Question: I am getting into learning embedded systems and I tried to implement blinky but the software delay gets skipped for some reason. I was expecting it to blink when I am pushing the button but instead the LEDs kept on.
Code I have used is shown below,
'''
#include Board_LED.h
#include Board_Buttons.h
#include <stdint.h>
void delay(void);
void delay(void) {
int i;
for (i = 0; i < <PHONE>; i++)
;
}
int main(void) {
LED_Initialize();
Buttons_Initialize();
while (1) {
if (Buttons_GetState() == 1) {
LED_On(0);
LED_On(1);
LED_On(2);
LED_On(3);
delay();
LED_Off(0);
LED_Off(1);
LED_Off(2);
LED_Off(3);
delay();
}
}
return 0;
}
'''
I'm using board support LED and button APIs.
How do I fix this?
My debugger starts as follows:

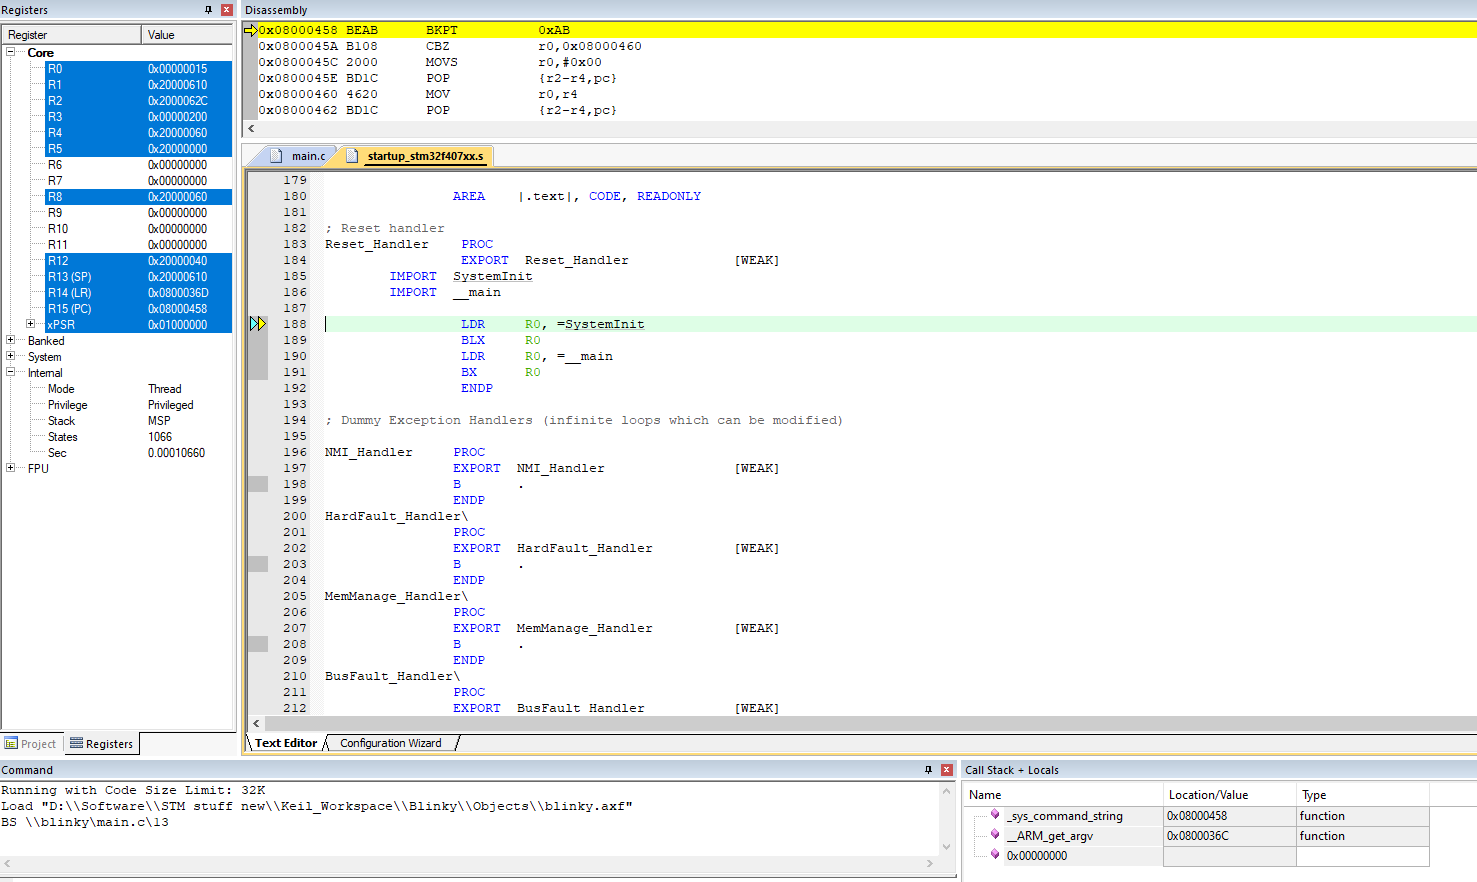
Answer: The problem here is this is dead code, it does nothing interacts with nothing so can/should be optimized out. And an optimizer will often do this.
'''
void delay(void)
{
int i;
for(i=0; i<<PHONE> ;i++);
}
'''
optimized output:
'''
<PHONE> <delay>:
0: 4770 bx lr
'''
One way is to not optimize
'''
<PHONE> <delay>:
0: b580 push {r7, lr}
2: b082 sub sp, #8
4: af00 add r7, sp, #0
6: 2300 movs r3, #0
8: 607b str r3, [r7, #4]
a: e002 b.n 12 <delay+0x12>
c: 687b ldr r3, [r7, #4]
e: 3301 adds r3, #1
10: 607b str r3, [r7, #4]
12: 687b ldr r3, [r7, #4]
14: 4a04 ldr r2, [pc, #16] ; (28 <delay+0x28>)
16: 4293 cmp r3, r2
18: ddf8 ble.n c <delay+0xc>
1a: 46c0 nop ; (mov r8, r8)
1c: 46c0 nop ; (mov r8, r8)
1e: 46bd mov sp, r7
20: b002 add sp, #8
22: bc80 pop {r7}
24: bc01 pop {r0}
26: 4700 bx r0
'''
But that's a bit brutal for an embedded platform so another is to beg the compiler to do something with the variable, keep it in memory and up to date:
'''
void delay(void)
{
volatile int i;
for(i=0; i<<PHONE> ;i++);
}
'''
It's still a bit ugly but that will burn some time:
'''
<PHONE> <delay>:
0: 2300 movs r3, #0
2: b082 sub sp, #8
4: 9301 str r3, [sp, #4]
6: 9b01 ldr r3, [sp, #4]
8: 4a05 ldr r2, [pc, #20] ; (20 <delay+0x20>)
a: 4293 cmp r3, r2
c: dc05 bgt.n 1a <delay+0x1a>
e: 9b01 ldr r3, [sp, #4]
10: 3301 adds r3, #1
12: 9301 str r3, [sp, #4]
14: 9b01 ldr r3, [sp, #4]
16: 4293 cmp r3, r2
18: ddf9 ble.n e <delay+0xe>
1a: b002 add sp, #8
1c: 4770 bx lr
1e: 46c0 nop ; (mov r8, r8)
20: 004c4b3f .word 0x004c4b3f
'''
The win-win way is to have another function outside the compile domain and let the optimizer work.
'''
void dummy ( int );
void delay(void)
{
int i;
for(i=0; i<<PHONE> ;i++) dummy(i);
}
<PHONE> <delay>:
0: b570 push {r4, r5, r6, lr}
2: 2400 movs r4, #0
4: 4d04 ldr r5, [pc, #16] ; (18 <delay+0x18>)
6: 0020 movs r0, r4
8: 3401 adds r4, #1
a: f7ff fffe bl 0 <dummy>
e: 42ac cmp r4, r5
10: d1f9 bne.n 6 <delay+0x6>
12: bc70 pop {r4, r5, r6}
14: bc01 pop {r0}
16: 4700 bx r0
18: 004c4b40 .word 0x004c4b40
'''
A little cleaner, burns some time but isn't excessive, yes note this is all-thumb-variants code. The called function can simply be a 'bx lr' since you don't care what it does with the call.
'''
<PHONE> <delay>:
0: b538 push {r3, r4, r5, lr}
2: 2400 movs r4, #0
4: 4d03 ldr r5, [pc, #12] ; (14 <delay+0x14>)
6: 4620 mov r0, r4
8: 3401 adds r4, #1
a: f7ff fffe bl 0 <dummy>
e: 42ac cmp r4, r5
10: d1f9 bne.n 6 <delay+0x6>
12: bd38 pop {r3, r4, r5, pc}
14: 004c4b40 .word 0x004c4b40
'''
Building for the mcu cleans up the pop as after armv4t or 5t you could pop the pc to return to either mode, even though this is thumb mode only you still deal with that with these tools.
Now as shown by others, since you don't care about order just want to count you can, depending on architecture (often this is supported) count down. We are asking the compiler to not make this dead code so it has to do it in the order we asked, to be a functional representation of the C code.
'''
void dummy ( int );
void delay(void)
{
int i=<PHONE>;
while(--i) dummy(i);
}
<PHONE> <delay>:
0: b510 push {r4, lr}
2: 4c03 ldr r4, [pc, #12] ; (10 <delay+0x10>)
4: 4620 mov r0, r4
6: f7ff fffe bl 0 <dummy>
a: 3c01 subs r4, #1
c: d1fa bne.n 4 <delay+0x4>
e: bd10 pop {r4, pc}
10: 004c4b3f .word 0x004c4b3f
'''
And now the compare went away (i-- vs --i made a difference i-- makes for more code)
With volatile:
'''
void delay(void)
{
volatile int i=<PHONE>;
while(--i) continue;
}
<PHONE> <delay>:
0: b082 sub sp, #8
2: 4b04 ldr r3, [pc, #16] ; (14 <delay+0x14>)
4: 9301 str r3, [sp, #4]
6: 9b01 ldr r3, [sp, #4]
8: 3b01 subs r3, #1
a: 9301 str r3, [sp, #4]
c: 2b00 cmp r3, #0
e: d1fa bne.n 6 <delay+0x6>
10: b002 add sp, #8
12: 4770 bx lr
14: 004c4b40 .word 0x004c4b40
void delay(void)
{
volatile int i=<PHONE>;
while(i--) continue;
}
<PHONE> <delay>:
0: b082 sub sp, #8
2: 4b04 ldr r3, [pc, #16] ; (14 <delay+0x14>)
4: 9301 str r3, [sp, #4]
6: 9b01 ldr r3, [sp, #4]
8: 1e5a subs r2, r3, #1
a: 9201 str r2, [sp, #4]
c: 2b00 cmp r3, #0
e: d1fa bne.n 6 <delay+0x6>
10: b002 add sp, #8
12: 4770 bx lr
14: 004c4b40 .word 0x004c4b40
'''
And that doesn't take advantage of the instruction set, oh well. (Being higher or lower one count doesn't matter as this really can't/won't be a tuned loop, to tune it on a platform like this you really need to use asm and even there it is difficult to tune).
Even cleaner just do it in assembly
'''
.globl delay
delay:
ldr r0,=<PHONE>
dinner:
sub r0,#1
bne dinner
bx lr
<PHONE> <delay>:
0: 4801 ldr r0, [pc, #4] ; (8 <dinner+0x6>)
<PHONE> <dinner>:
2: 3801 subs r0, #1
4: d1fd bne.n 2 <dinner>
6: 4770 bx lr
8: 004c4b40 .word 0x004c4b40
'''
or make it generic
'''
.globl delay
delay:
sub r0,#1
bne delay
bx lr
<PHONE> <delay>:
0: 3801 subs r0, #1
2: d1fe bne.n 0 <delay>
4: 4770 bx lr
'''
and then call it from C with
'''
delay(<PHONE>);
'''
Lots of options, but what others didn't show is the code being optimized away and what the choices do to the code. It is quite easy to see in the compiler output using the tools what is going on and why this happened.
And there are various ways to make it or request it to not be dead code. Most people just toss in a volatile and move on. Nothing wrong with that, usually.